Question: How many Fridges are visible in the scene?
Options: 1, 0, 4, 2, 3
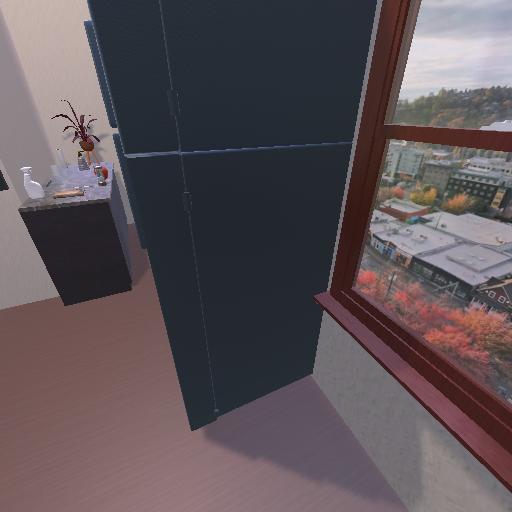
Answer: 1